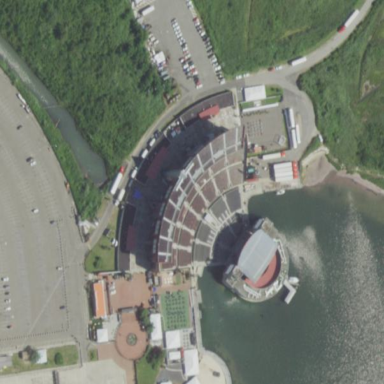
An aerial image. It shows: Grandstand building.